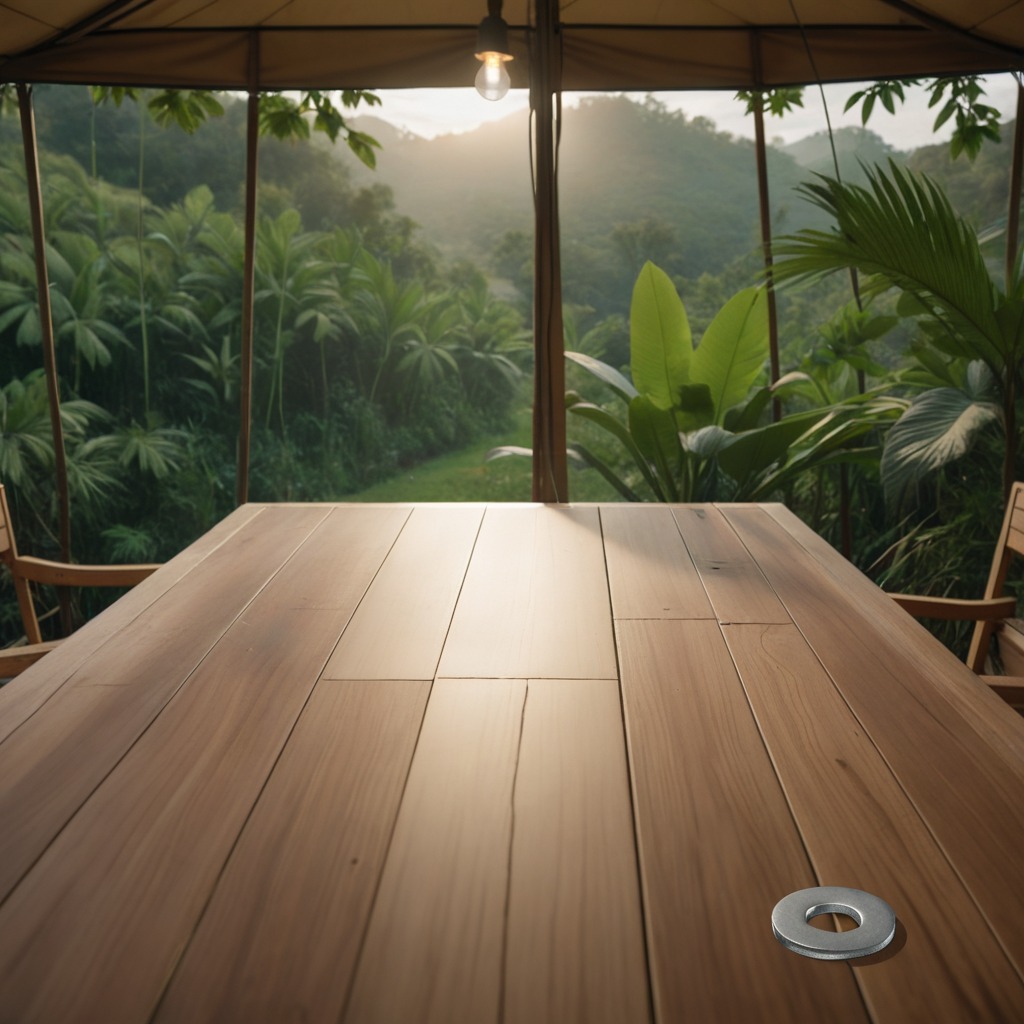
A flat metal washer is lying on a wooden table inside a jungle field workshop tent.